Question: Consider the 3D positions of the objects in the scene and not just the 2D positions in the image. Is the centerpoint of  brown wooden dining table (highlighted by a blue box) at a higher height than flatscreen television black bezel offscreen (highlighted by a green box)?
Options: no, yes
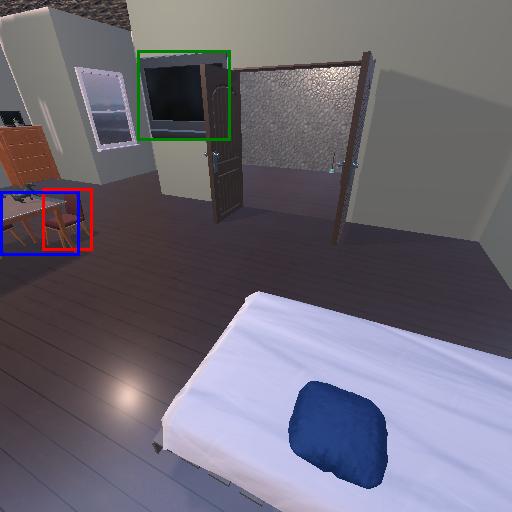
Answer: no